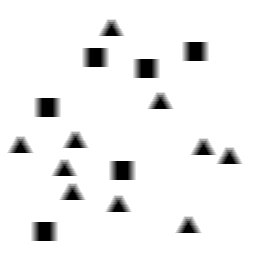
Squares: 6
Triangles: 10
Stars: 0
Total shapes: 16